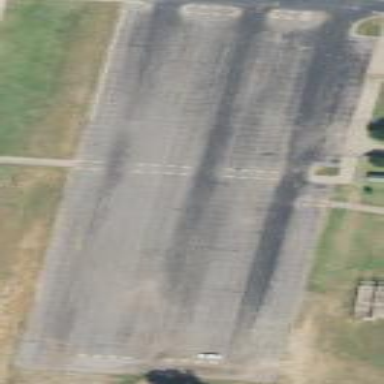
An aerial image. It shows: Asphalt parking lot.